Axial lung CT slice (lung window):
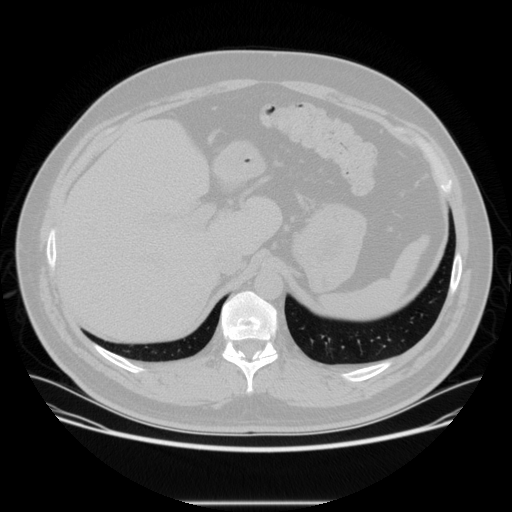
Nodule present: no